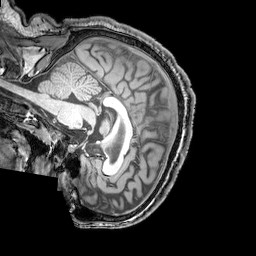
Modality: T1w
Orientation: sagittal
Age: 25
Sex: male
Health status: healthy
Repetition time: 0.081 s
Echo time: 0.037 s